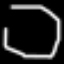
Label: octagon